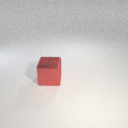
large red metal cube